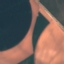
Land use / land cover class: AnnualCrop